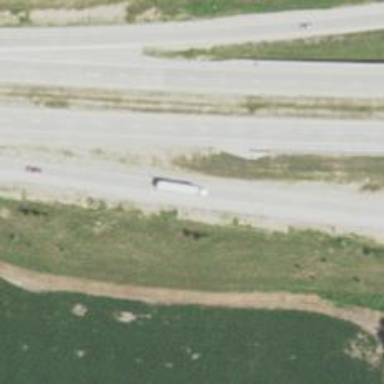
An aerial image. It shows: Trunk link highway.